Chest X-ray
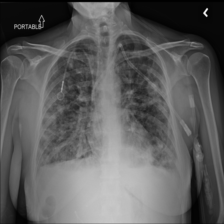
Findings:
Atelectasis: positive
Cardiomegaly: negative
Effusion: positive
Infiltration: negative
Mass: positive
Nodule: positive
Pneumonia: negative
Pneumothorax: negative
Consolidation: negative
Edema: negative
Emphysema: negative
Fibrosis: negative
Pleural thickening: negative
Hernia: negative